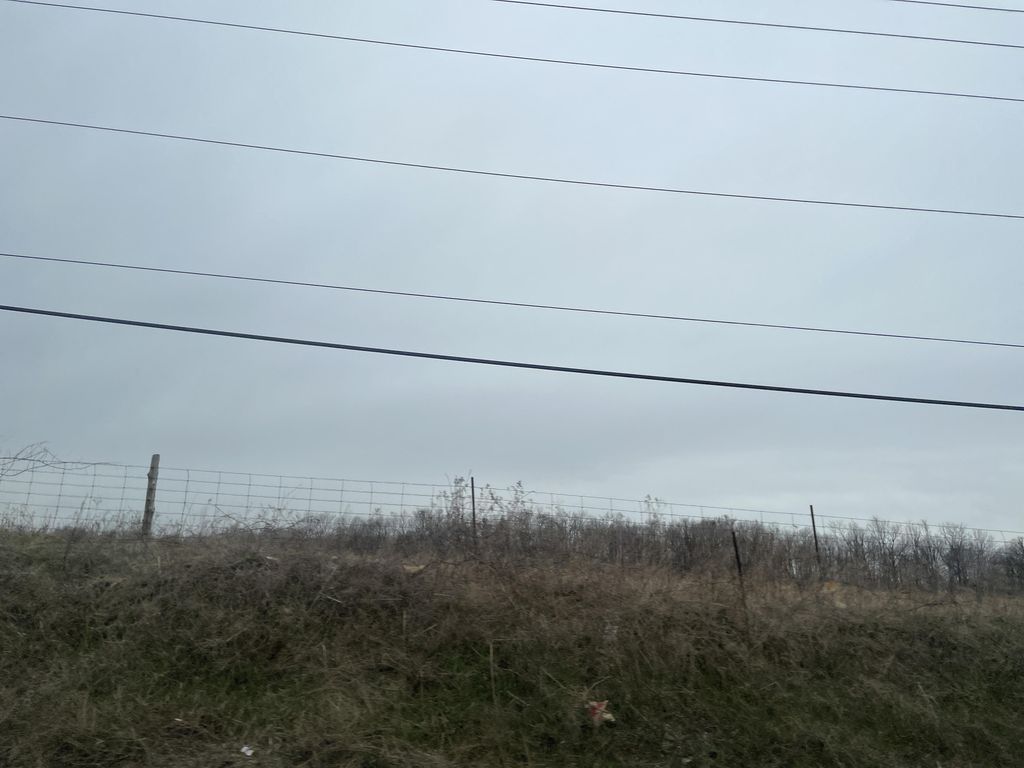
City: kitchener-waterloo